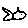
Label: fish